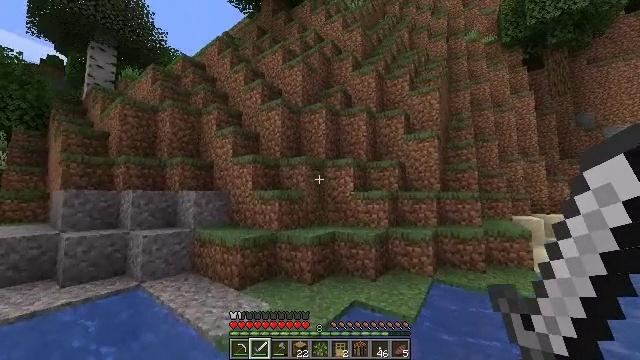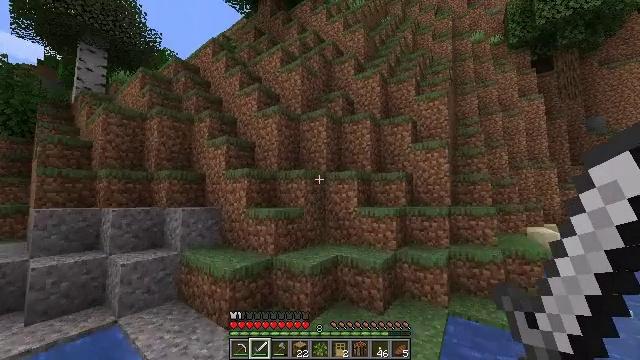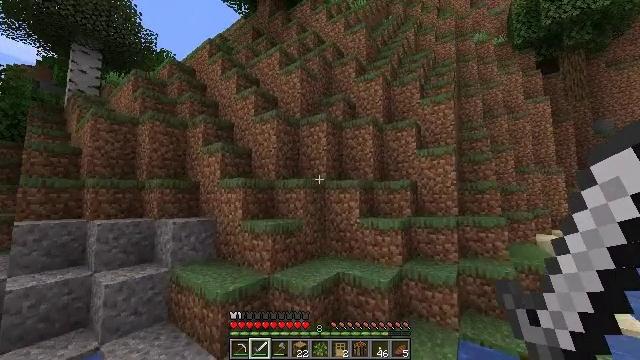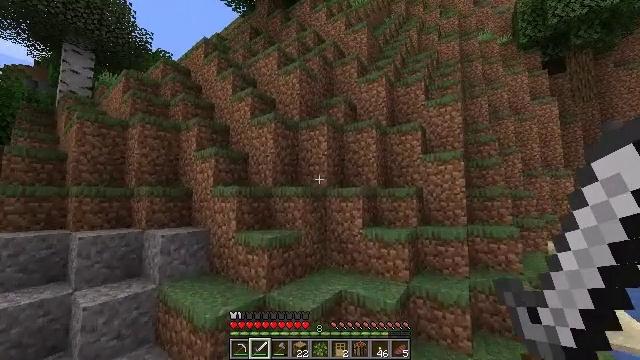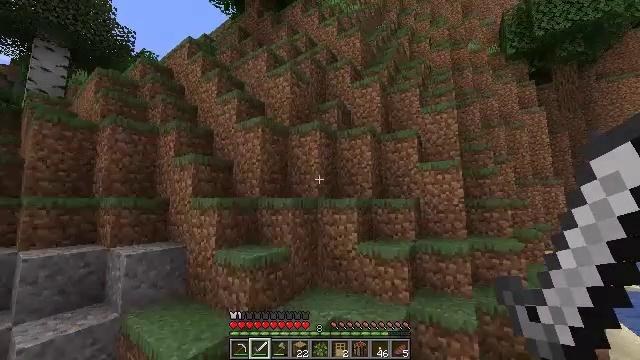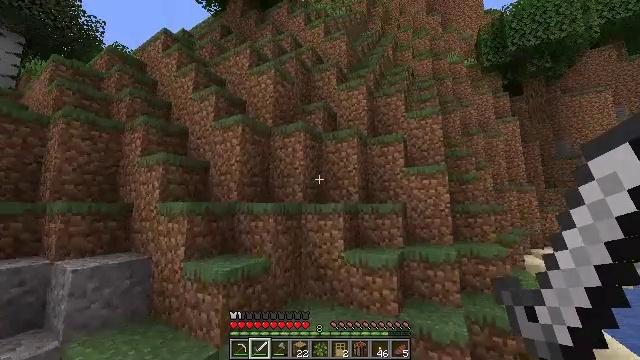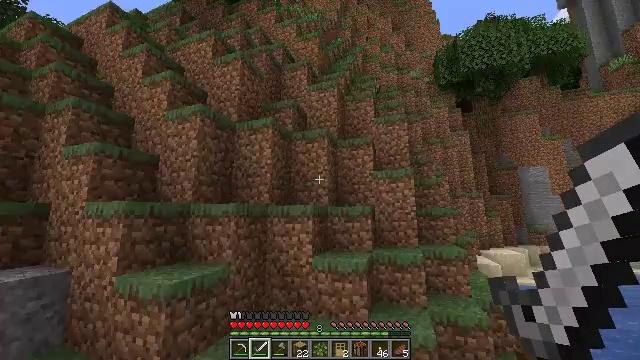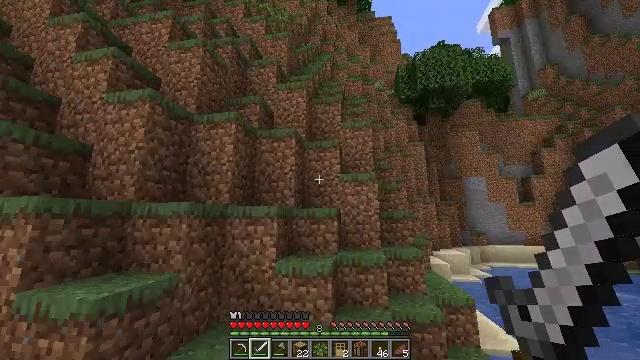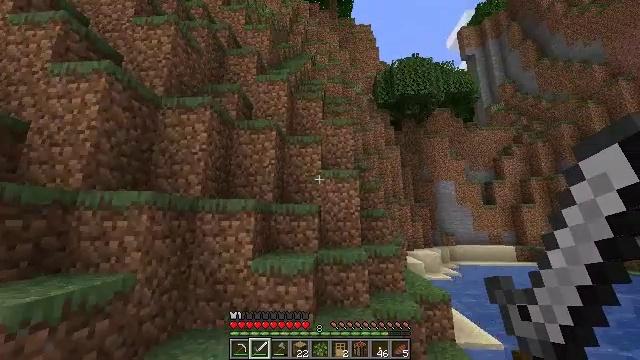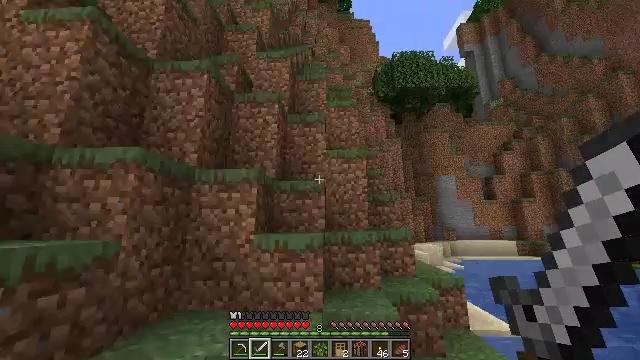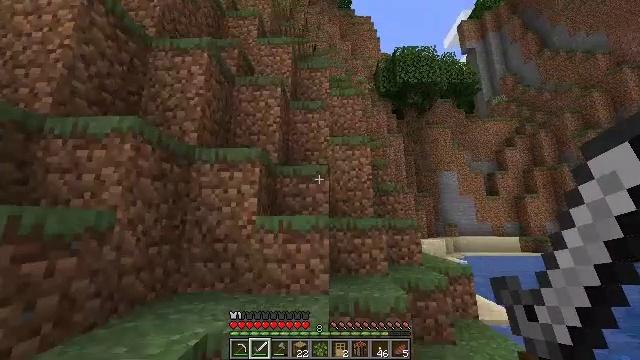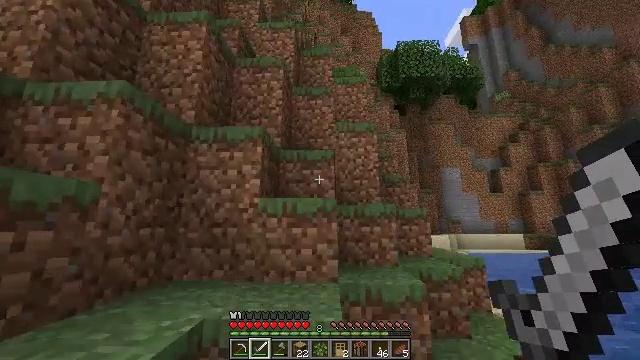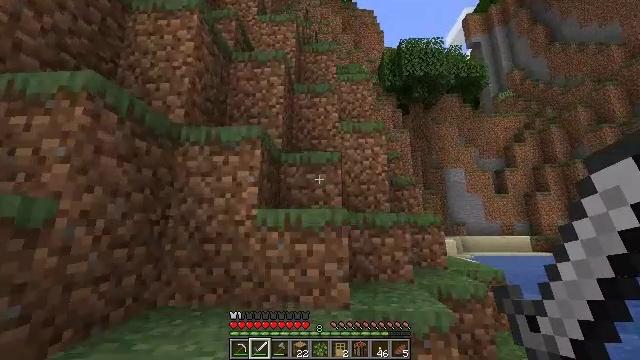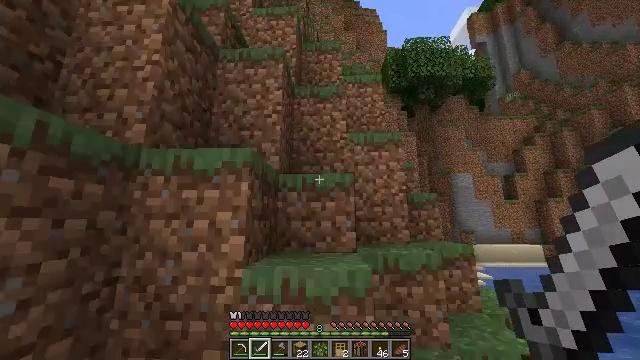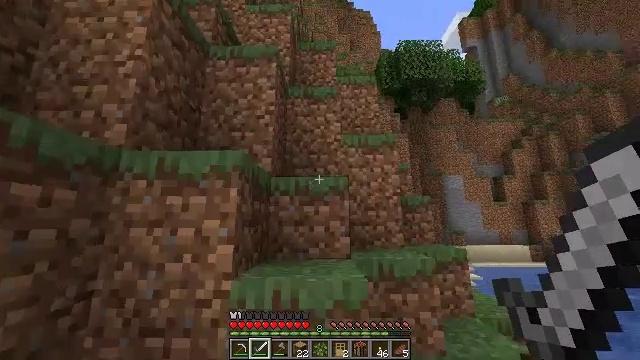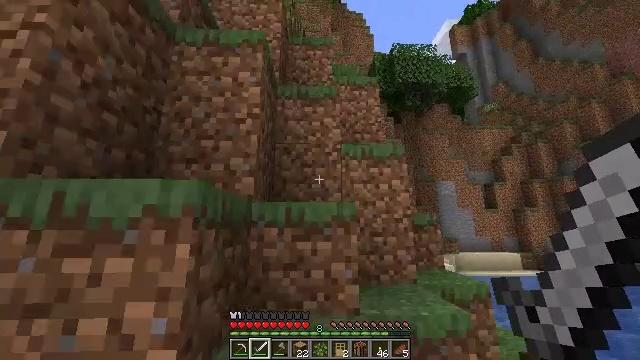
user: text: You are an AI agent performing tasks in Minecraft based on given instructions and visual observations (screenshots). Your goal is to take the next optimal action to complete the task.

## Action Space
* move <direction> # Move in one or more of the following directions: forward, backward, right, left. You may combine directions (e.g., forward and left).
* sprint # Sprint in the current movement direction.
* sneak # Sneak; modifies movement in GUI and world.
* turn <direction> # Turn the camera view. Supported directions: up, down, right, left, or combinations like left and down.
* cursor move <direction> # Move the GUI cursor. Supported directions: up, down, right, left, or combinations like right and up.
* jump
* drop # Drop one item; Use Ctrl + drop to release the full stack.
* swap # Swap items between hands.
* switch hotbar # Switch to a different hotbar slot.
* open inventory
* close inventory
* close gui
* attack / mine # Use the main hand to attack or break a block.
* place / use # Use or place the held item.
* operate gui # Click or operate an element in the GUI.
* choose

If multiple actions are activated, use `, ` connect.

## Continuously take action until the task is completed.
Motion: motion action
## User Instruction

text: Mine oak leaves.
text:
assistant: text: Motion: move forward, sprint, jump
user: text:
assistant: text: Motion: move forward, sprint, jump
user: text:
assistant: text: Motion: move forward, sprint, jump
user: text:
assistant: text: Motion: move forward, sprint, turn right and up
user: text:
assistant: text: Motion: move forward, sprint, turn right and up
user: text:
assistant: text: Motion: move forward, sprint, turn right and up
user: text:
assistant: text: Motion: move forward, sprint, turn right and up
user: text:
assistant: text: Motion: move forward, sprint, turn right
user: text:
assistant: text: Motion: move forward, sprint
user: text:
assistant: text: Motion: move forward, sprint
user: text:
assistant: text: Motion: move forward, sprint
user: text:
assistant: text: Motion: move forward, sprint, jump
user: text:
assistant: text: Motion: move forward, sprint, jump
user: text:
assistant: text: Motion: move forward, sprint, turn right, jump
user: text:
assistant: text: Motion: move forward, sprint, turn right, jump
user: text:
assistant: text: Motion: move forward, sprint, turn right, jump
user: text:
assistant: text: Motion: move forward, sprint, turn right
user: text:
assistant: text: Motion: move forward, sprint, turn right
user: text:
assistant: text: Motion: move forward, sprint, turn right
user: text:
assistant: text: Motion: move forward, sprint, turn right
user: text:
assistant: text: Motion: move forward, sprint, turn right
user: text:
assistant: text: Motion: move forward, sprint, jump
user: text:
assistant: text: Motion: move forward, sprint, jump
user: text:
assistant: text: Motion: move forward, sprint, jump
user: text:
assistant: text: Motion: move forward, sprint, turn left
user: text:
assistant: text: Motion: move forward, sprint
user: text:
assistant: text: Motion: move forward, sprint, turn left
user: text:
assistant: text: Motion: move forward, sprint, turn left
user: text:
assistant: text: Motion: move forward, sprint, turn left
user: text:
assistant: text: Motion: move forward, sprint, turn left, jump